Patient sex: M
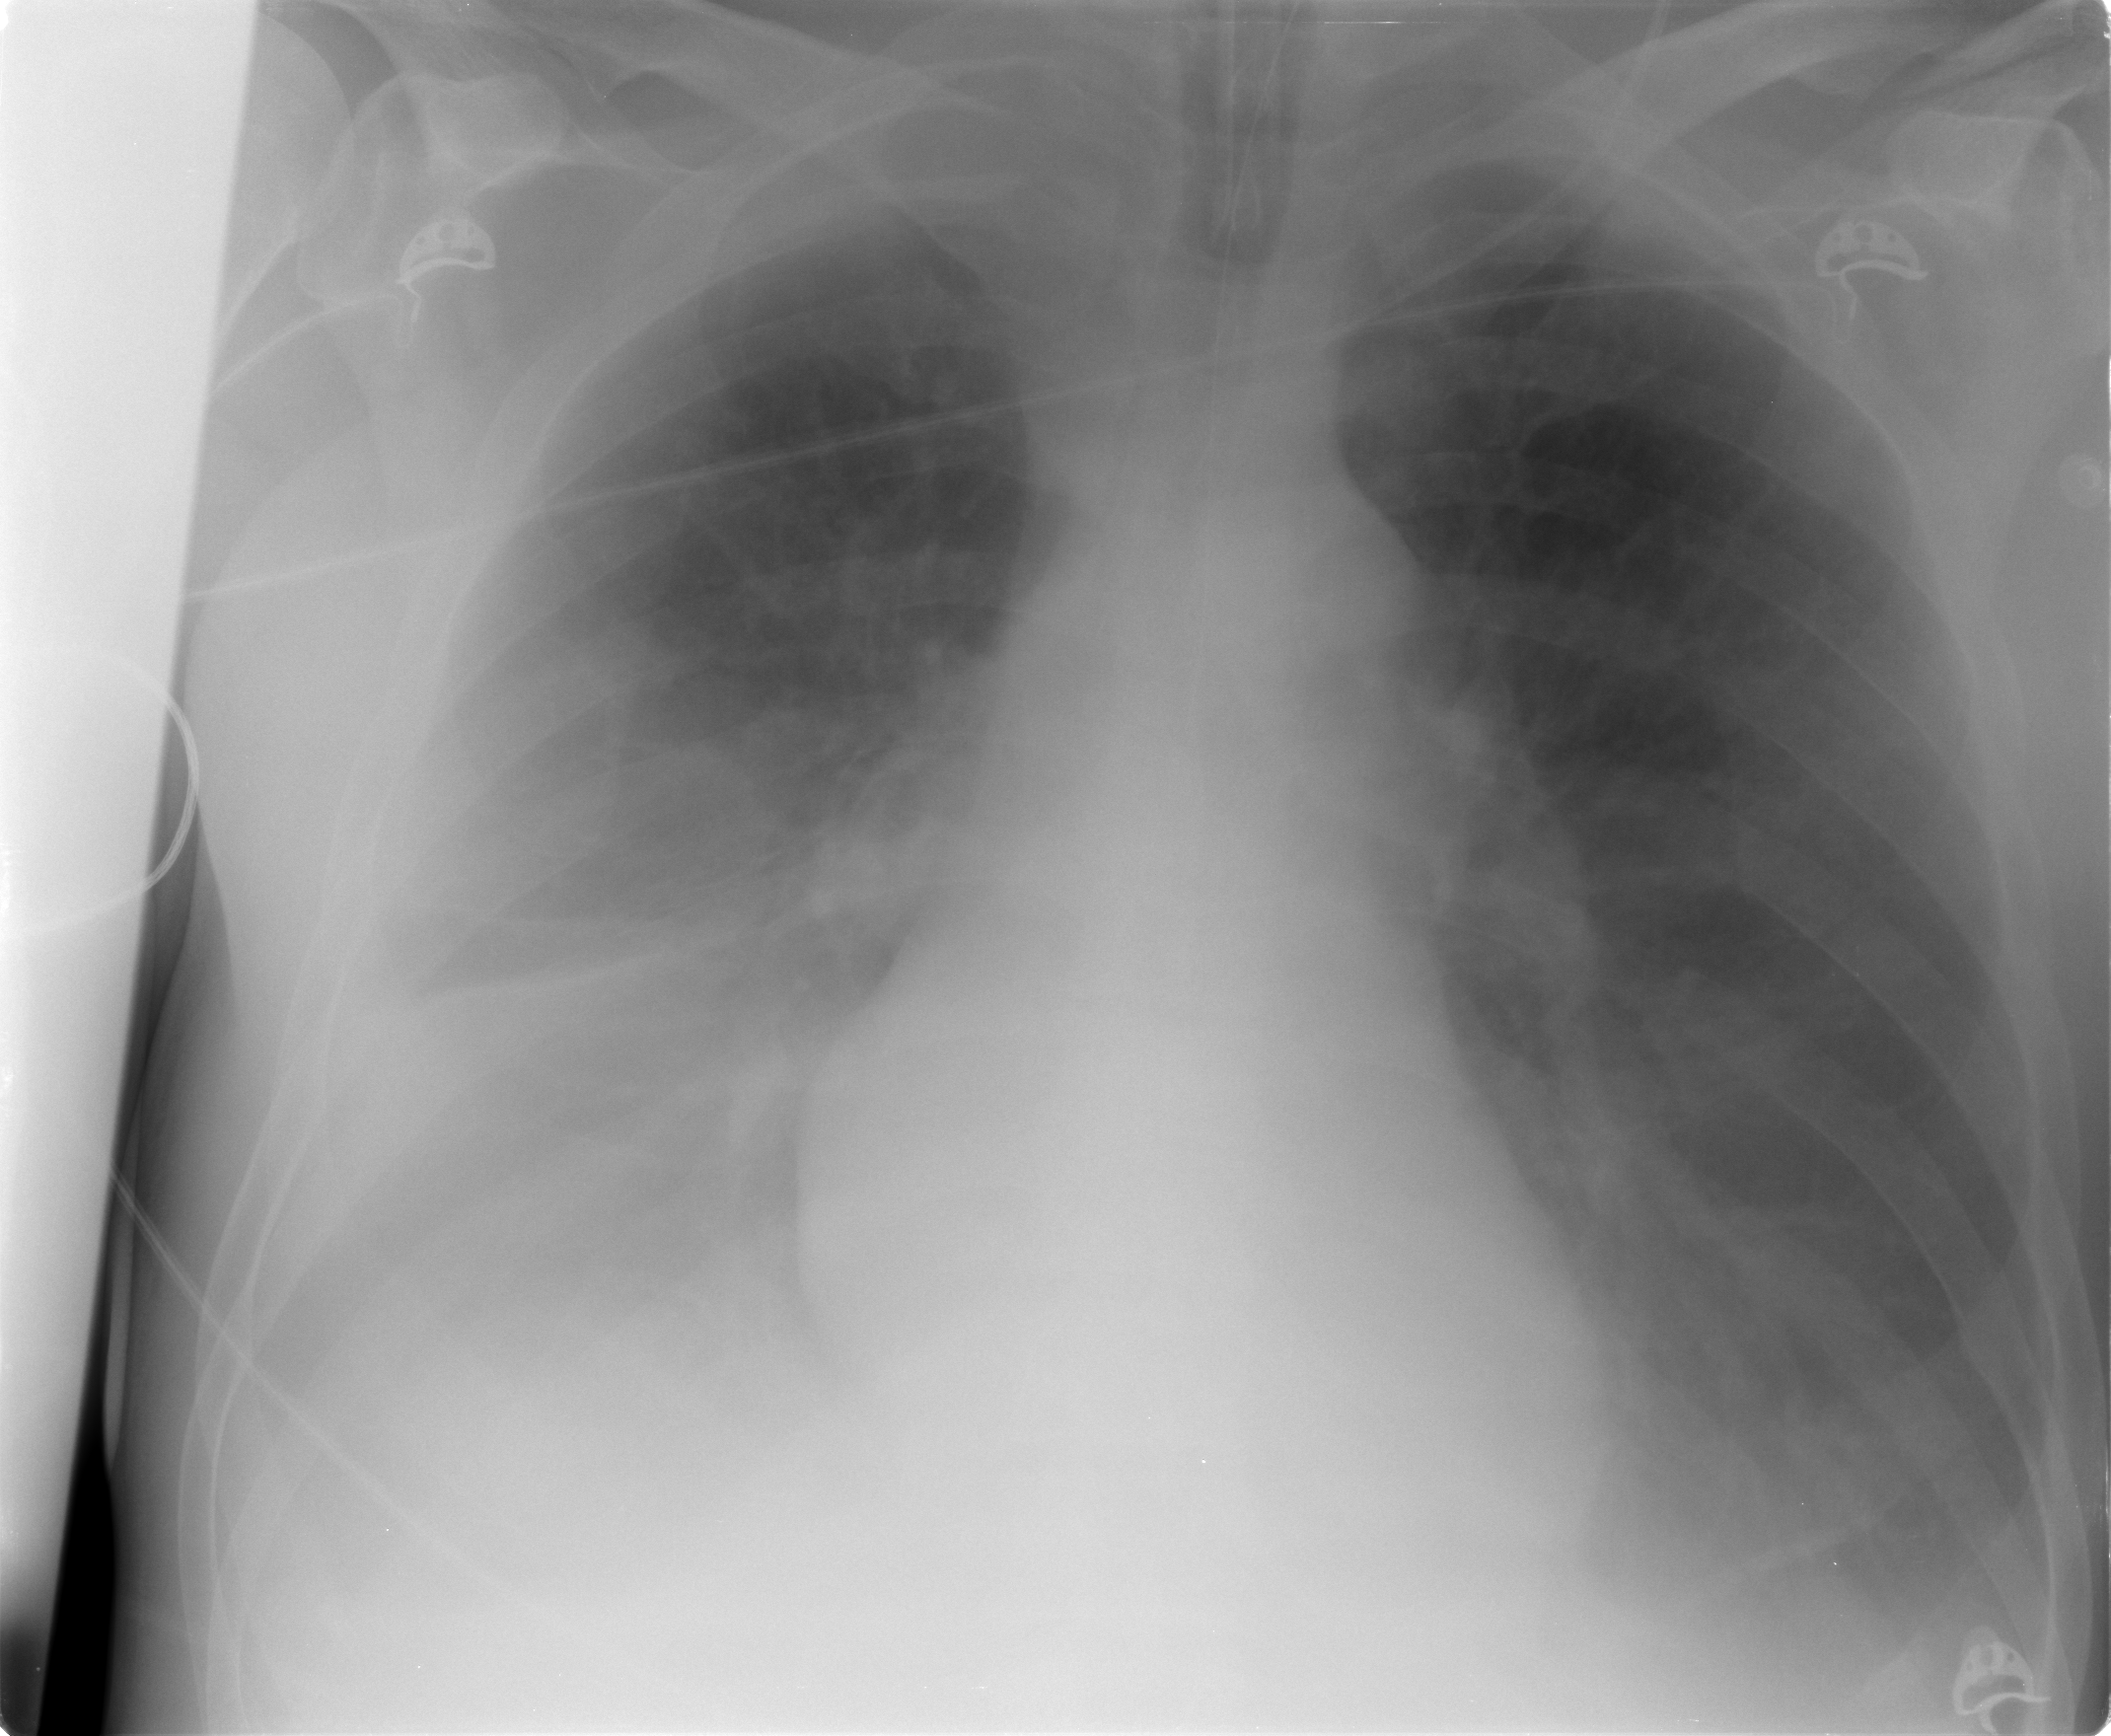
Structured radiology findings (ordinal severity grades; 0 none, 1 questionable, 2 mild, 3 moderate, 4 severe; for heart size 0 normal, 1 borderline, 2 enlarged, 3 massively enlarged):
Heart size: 0
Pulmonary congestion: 2
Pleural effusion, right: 3
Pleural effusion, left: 3
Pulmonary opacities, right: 2
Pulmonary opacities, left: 0
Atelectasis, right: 3
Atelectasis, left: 2